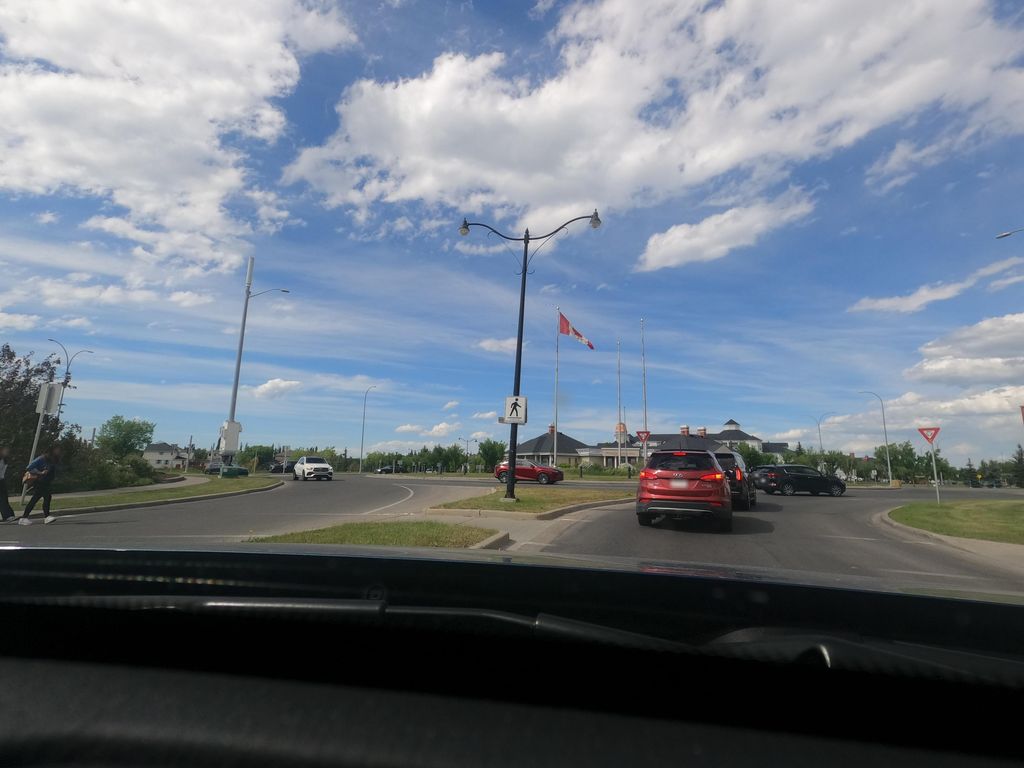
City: calgary